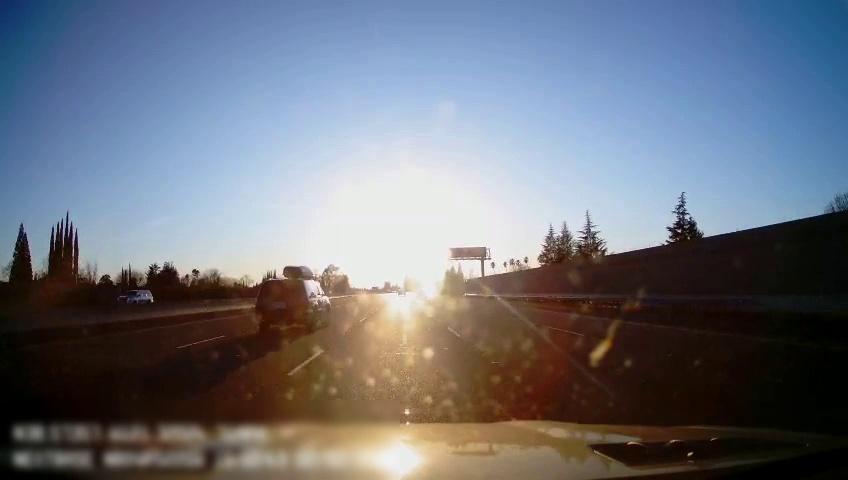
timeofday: Day
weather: Sunny
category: Drivable Space
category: Vehicles | SUV
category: Vehicles | Car
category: Vehicles | SUV
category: Lanes | Alternate Lane
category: Lanes | Alternate Lane
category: Lanes | Current Lane
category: Lanes | Current Lane
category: Lanes | Alternate Lane
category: Lanes | Alternate Lane
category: Traffic | Signs